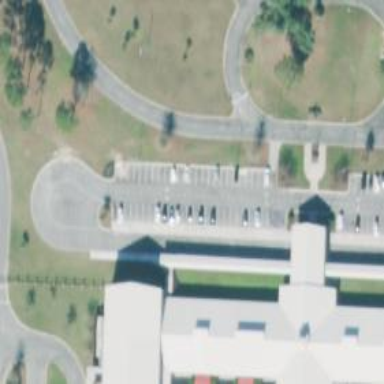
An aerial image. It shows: Parking space.